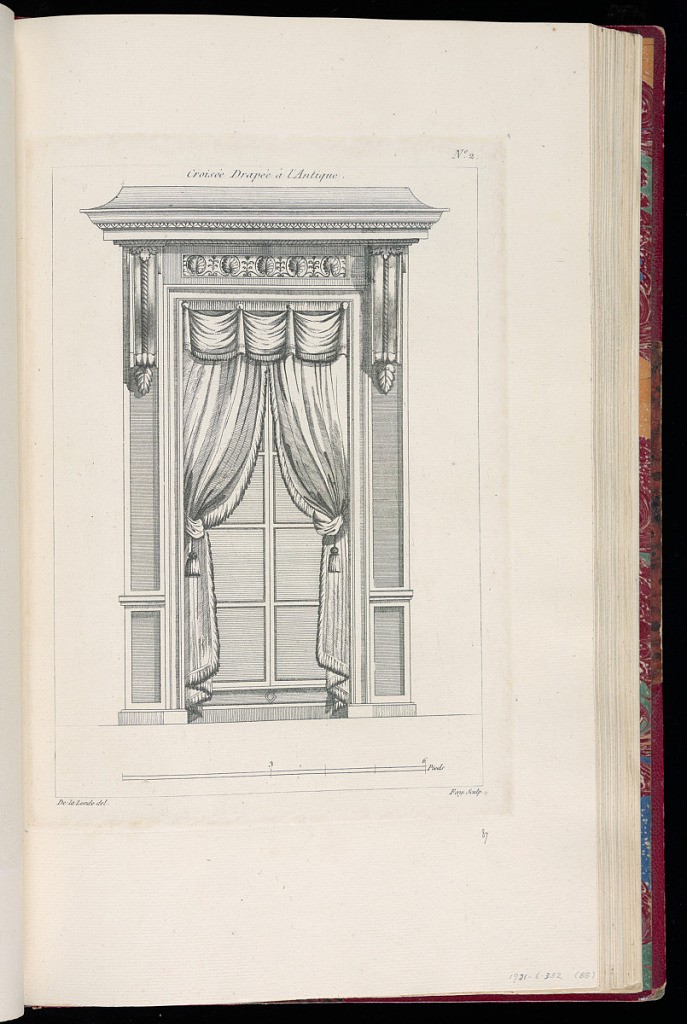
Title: Croisée Drapée à l'Antique
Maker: Richard de Lalonde, French, active 1780–96
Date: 1780-1789
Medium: Etching on off-white laid paper
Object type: Print
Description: Design for window drapery split down the middle and held to the sides with tassels. The pediment is decorated with ornament motifs including palmettes and lamb tongue. The plate is signed and numbered.